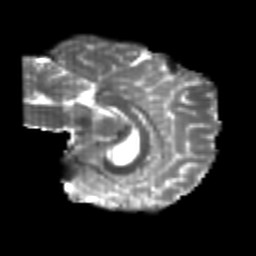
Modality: T2w
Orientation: sagittal
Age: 21
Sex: female
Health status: healthy
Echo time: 0.074 s